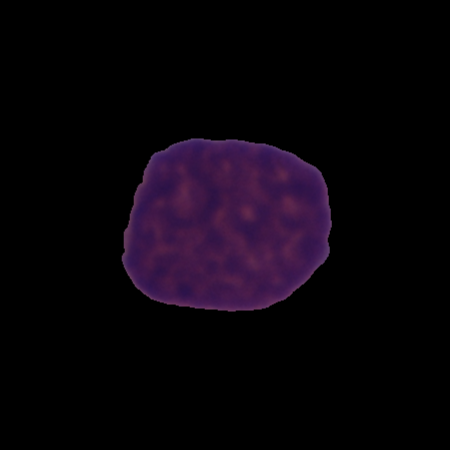
Label: cancer